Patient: sex M, age 71
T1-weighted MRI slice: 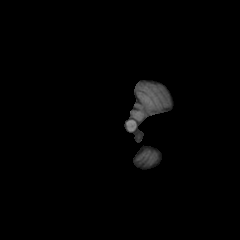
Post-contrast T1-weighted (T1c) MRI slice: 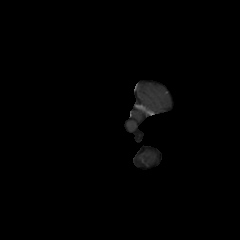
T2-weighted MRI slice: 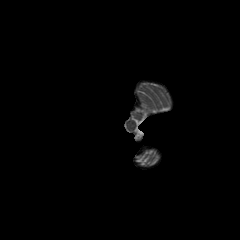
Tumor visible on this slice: no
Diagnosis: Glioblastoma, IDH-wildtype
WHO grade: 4